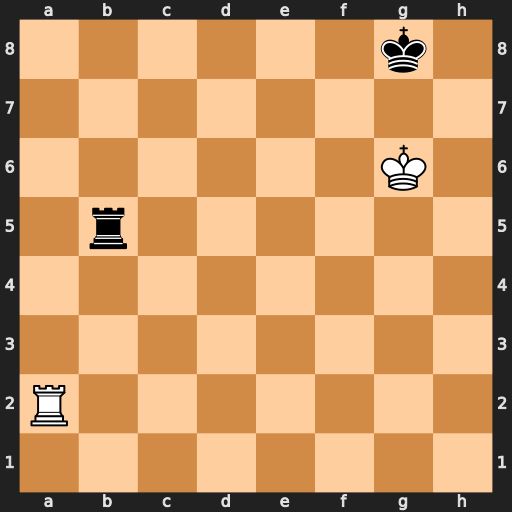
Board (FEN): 6k1/8/6K1/1r6/8/8/R7/8
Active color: w
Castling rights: -
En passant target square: -
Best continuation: Ra8+ Rb8 Rxb8#